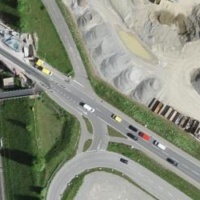
EUNIS habitat code: 57
Species observed at this site:
Centaurea scabiosa
Ophrys apifera
Anacamptis pyramidalis